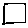
Label: square